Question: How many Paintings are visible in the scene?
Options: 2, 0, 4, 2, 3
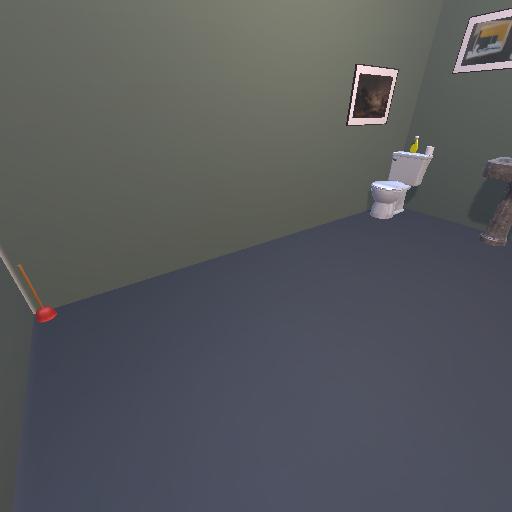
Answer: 2